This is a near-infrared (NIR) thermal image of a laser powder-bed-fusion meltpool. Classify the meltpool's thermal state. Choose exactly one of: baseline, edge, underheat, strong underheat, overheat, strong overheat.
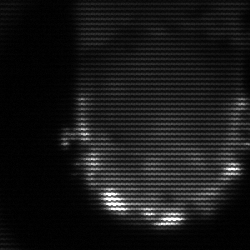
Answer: baseline